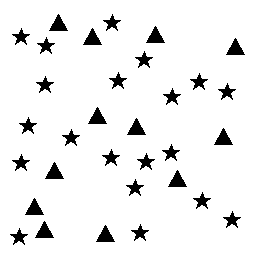
Squares: 0
Triangles: 12
Stars: 20
Total shapes: 32